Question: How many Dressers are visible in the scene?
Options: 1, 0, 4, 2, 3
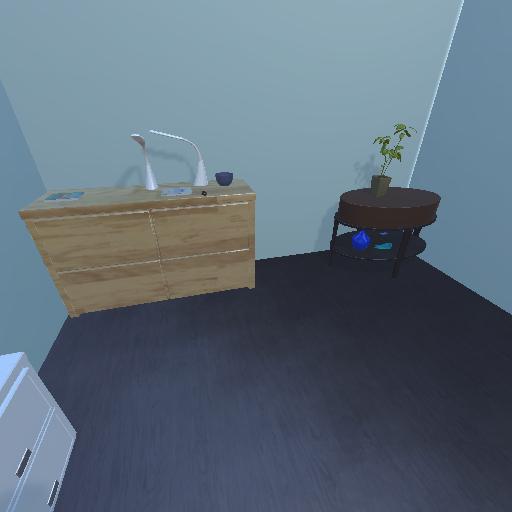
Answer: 1